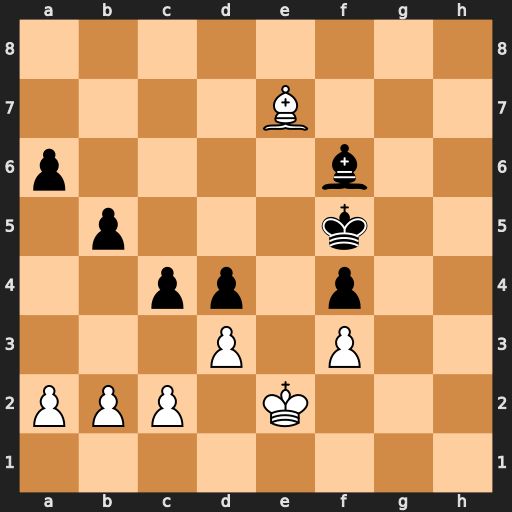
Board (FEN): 8/4B3/p4b2/1p3k2/2pp1p2/3P1P2/PPP1K3/8
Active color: w
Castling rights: -
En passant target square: -
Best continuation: Bxf6 Kxf6 dxc4 bxc4 b3